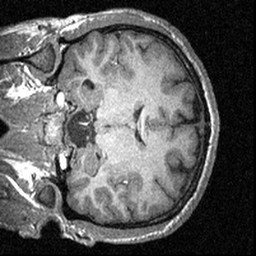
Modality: T1w
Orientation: coronal
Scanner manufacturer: siemens
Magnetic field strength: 3 T
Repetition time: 1.57 s
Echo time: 0.00304 s